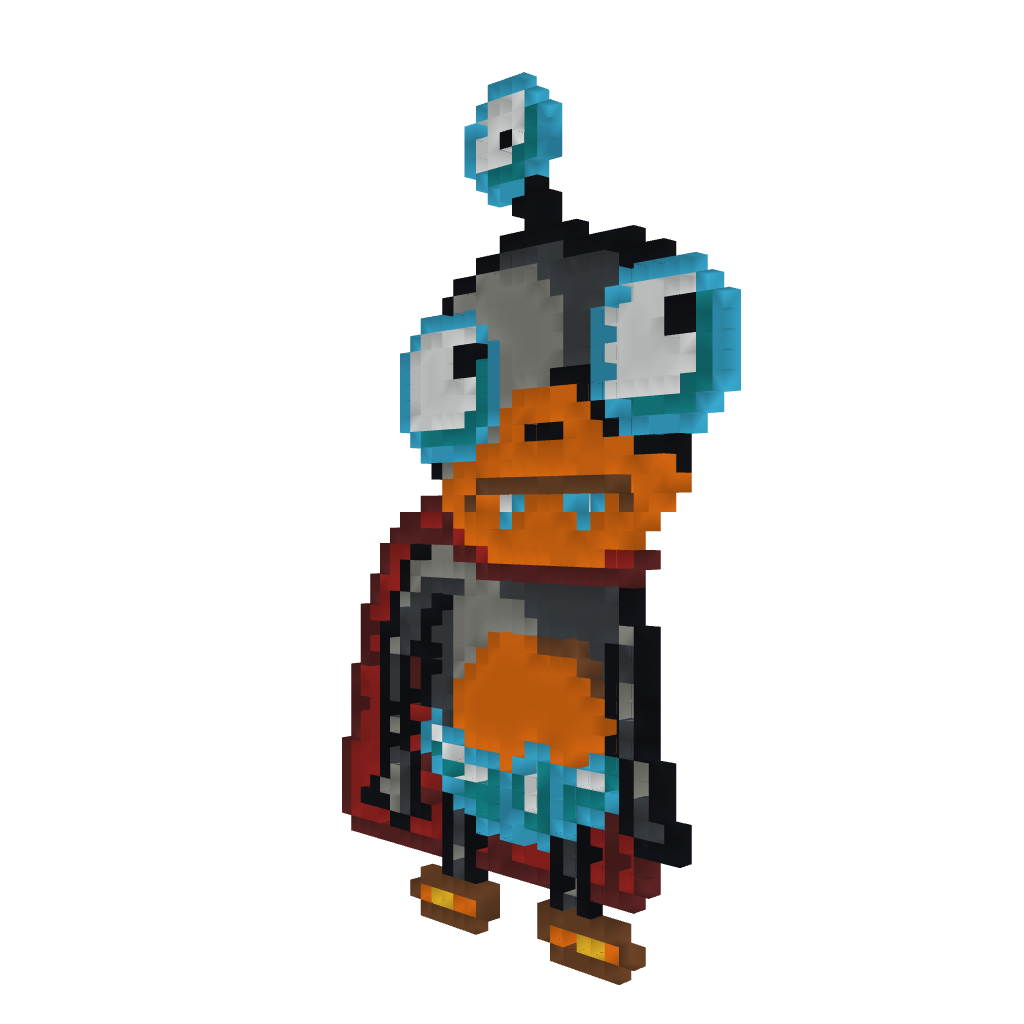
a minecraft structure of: NIbbler with cape